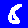
Digit: 6